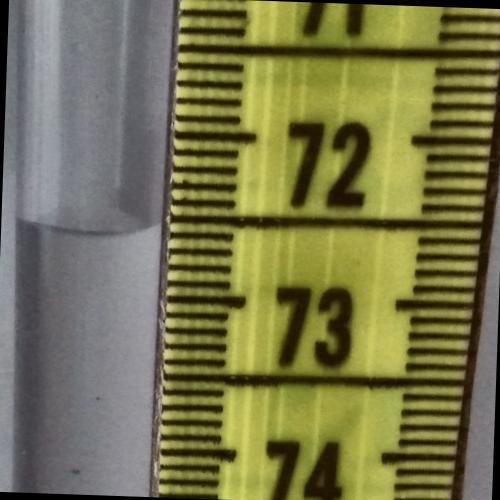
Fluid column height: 72.6 cm